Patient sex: M
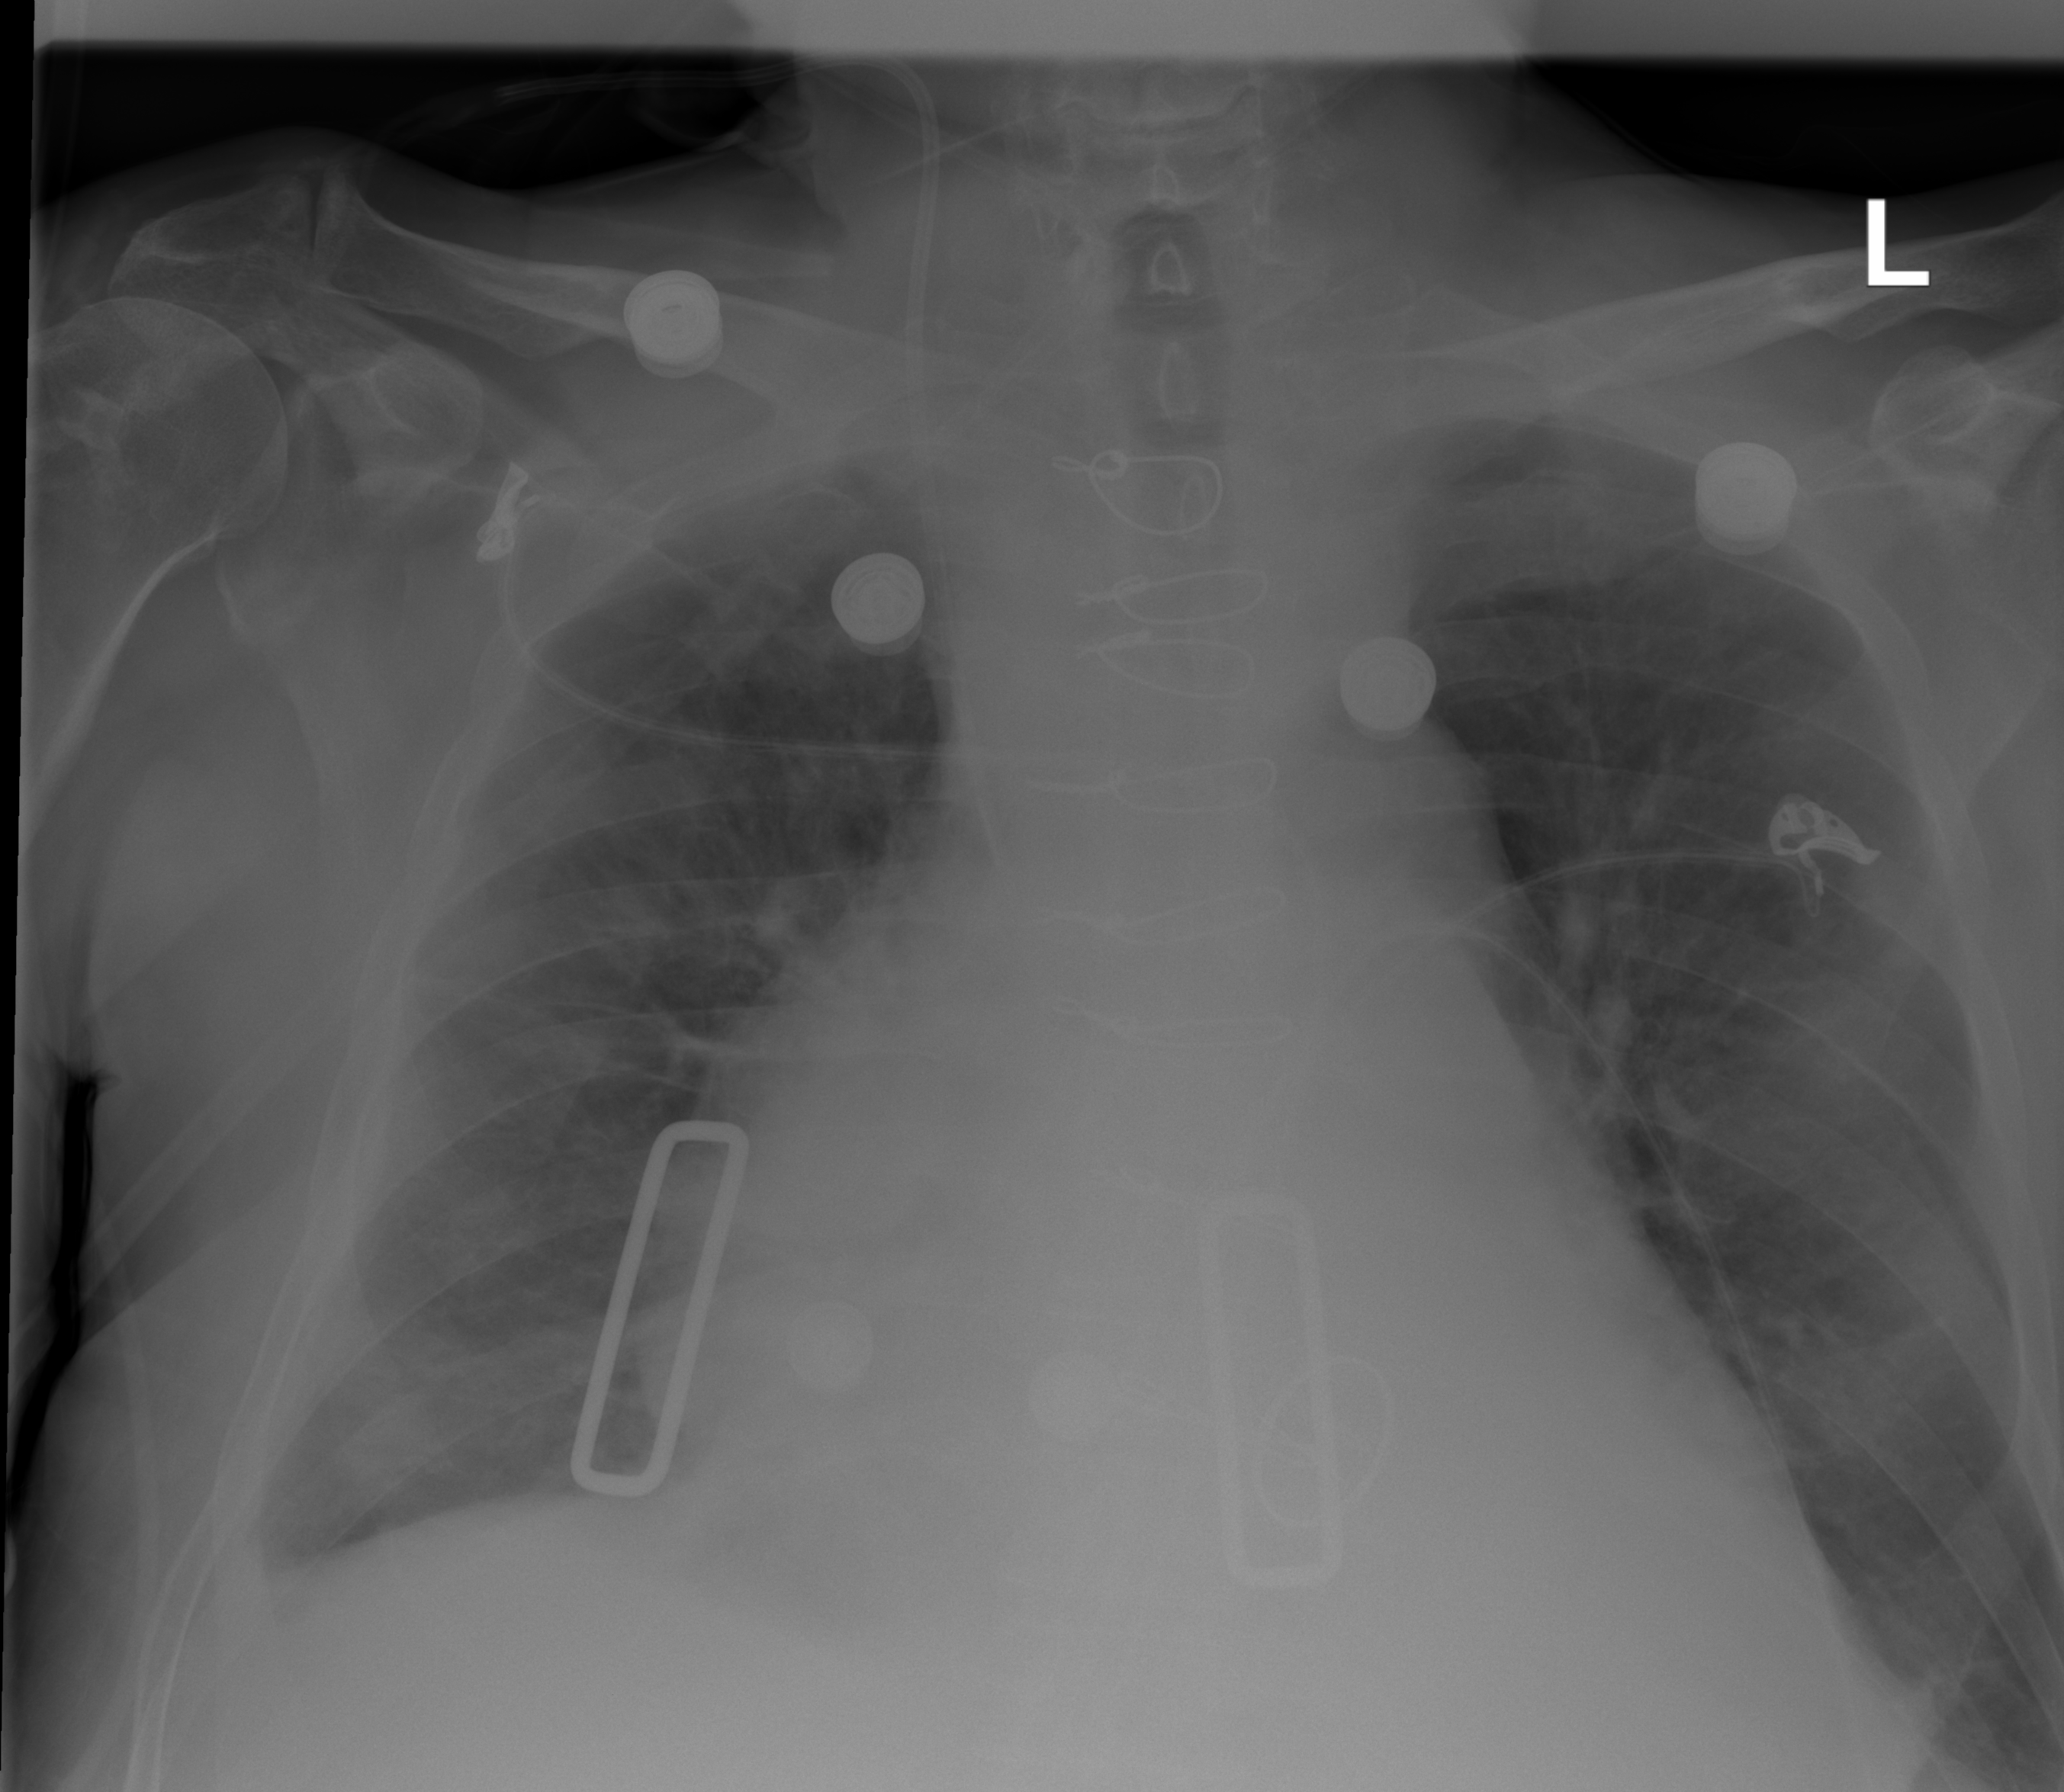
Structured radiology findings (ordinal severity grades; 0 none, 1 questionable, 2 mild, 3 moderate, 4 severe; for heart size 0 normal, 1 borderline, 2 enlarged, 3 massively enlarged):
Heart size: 2
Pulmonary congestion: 0
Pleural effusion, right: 1
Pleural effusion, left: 1
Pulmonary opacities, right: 0
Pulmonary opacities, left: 0
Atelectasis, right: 2
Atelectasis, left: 2